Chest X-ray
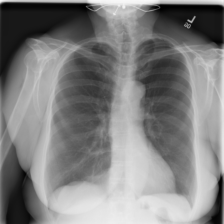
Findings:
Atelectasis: negative
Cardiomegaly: negative
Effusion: negative
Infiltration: negative
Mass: negative
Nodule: negative
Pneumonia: negative
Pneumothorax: negative
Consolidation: negative
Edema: negative
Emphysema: negative
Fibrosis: negative
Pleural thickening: negative
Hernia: negative